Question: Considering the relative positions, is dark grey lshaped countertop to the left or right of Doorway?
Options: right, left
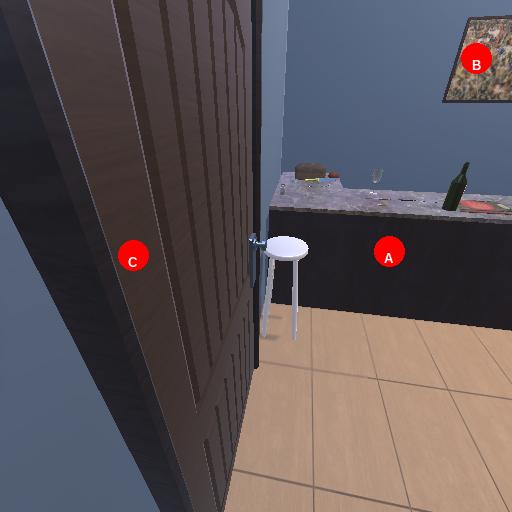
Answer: right